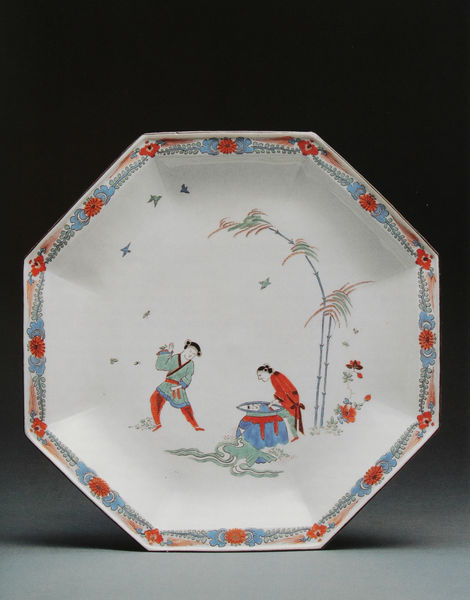
Titel: Schale
Institution: (Privatsammlung)
Schlagwörter: baum, blau, blätter, mann, nackt, schatten, vogel, wasser, weiß, bäume, frauen, gelb, grün, landschaft, menschen, sitzen, blume, blumen, bunt, frau, frisur, licht, männer, rücken, schwarz, szene, blüte, blüten, gras, rot, tiere, muster, ornament, schleife, tanz, alt, blond, hose, jacke, arme, diener, rahmen, schale, schüssel, stehen, teller, natur, schilf, vögel, wind, gold, haare, paar, musik, pflanze, tanzen, borte, rosa, brunnen, fliegen, umrandung, krug, oktagon, ton, vase, topf, farbig, hintern, japan, ansicht, bogen, bündel, farbe, rand, figuren, staffage, essen, bordüre, zopf, dekor, floral, verzierung, palme, wedel, japanisch, bemalt, foto, fotografie, photographie, südsee, gefäß, eckig, porzellan, umrahmung, asien, geschirr, service, sterne, asiatisch, fass, oranmente, photo, chinesisch, ecken, china, fisch, beugen, farbfoto, gaugin, bambus, grpn, leuchtend, terrine, kochen, bottich, dresden, meissen, porzelan, bemalung, tellerrand, vertieft, glasur, aufnahme, vertiefung, koch, biegen, achteck, achteckig, tradition, kessel, rohr, grazil, krake, tintenfisch, and, asser, quelle, polygonal, fangarme, kimono, dekoriert, chinoiserie, asia, samurai, asymetrisch, chinesen, handgemalt, meers, oktaeder, pgoto, samurei, schilfrohr, stehenw, trands, vorbeugen, vorbeugenvögel, bögel, tan, acheckig, portzelan, 8, octogonal, chinoisserie, blumen7, asiamode